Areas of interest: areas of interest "Beijing Mountain and Water Paradise"
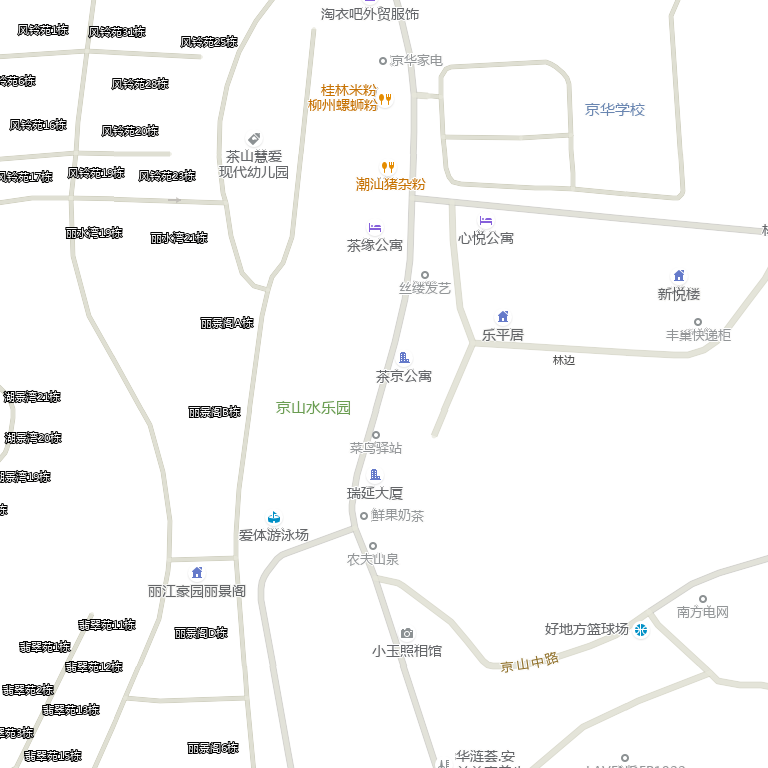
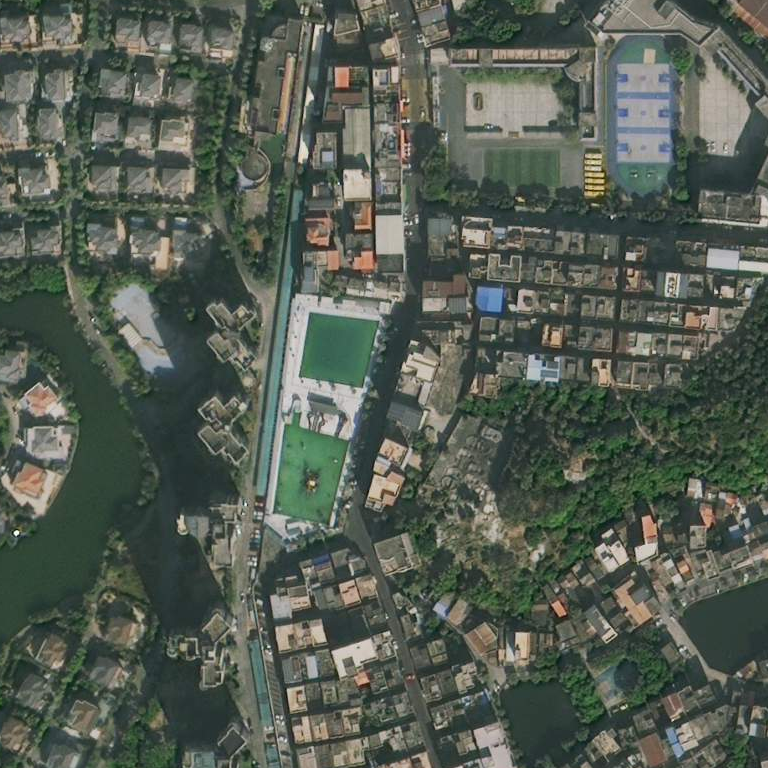